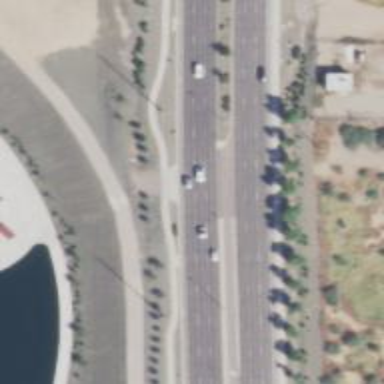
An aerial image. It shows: Primary link road with asphalt surface.